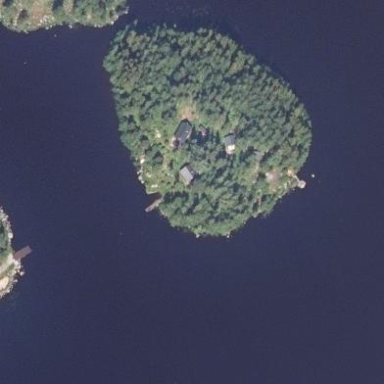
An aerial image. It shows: Islet.